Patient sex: F
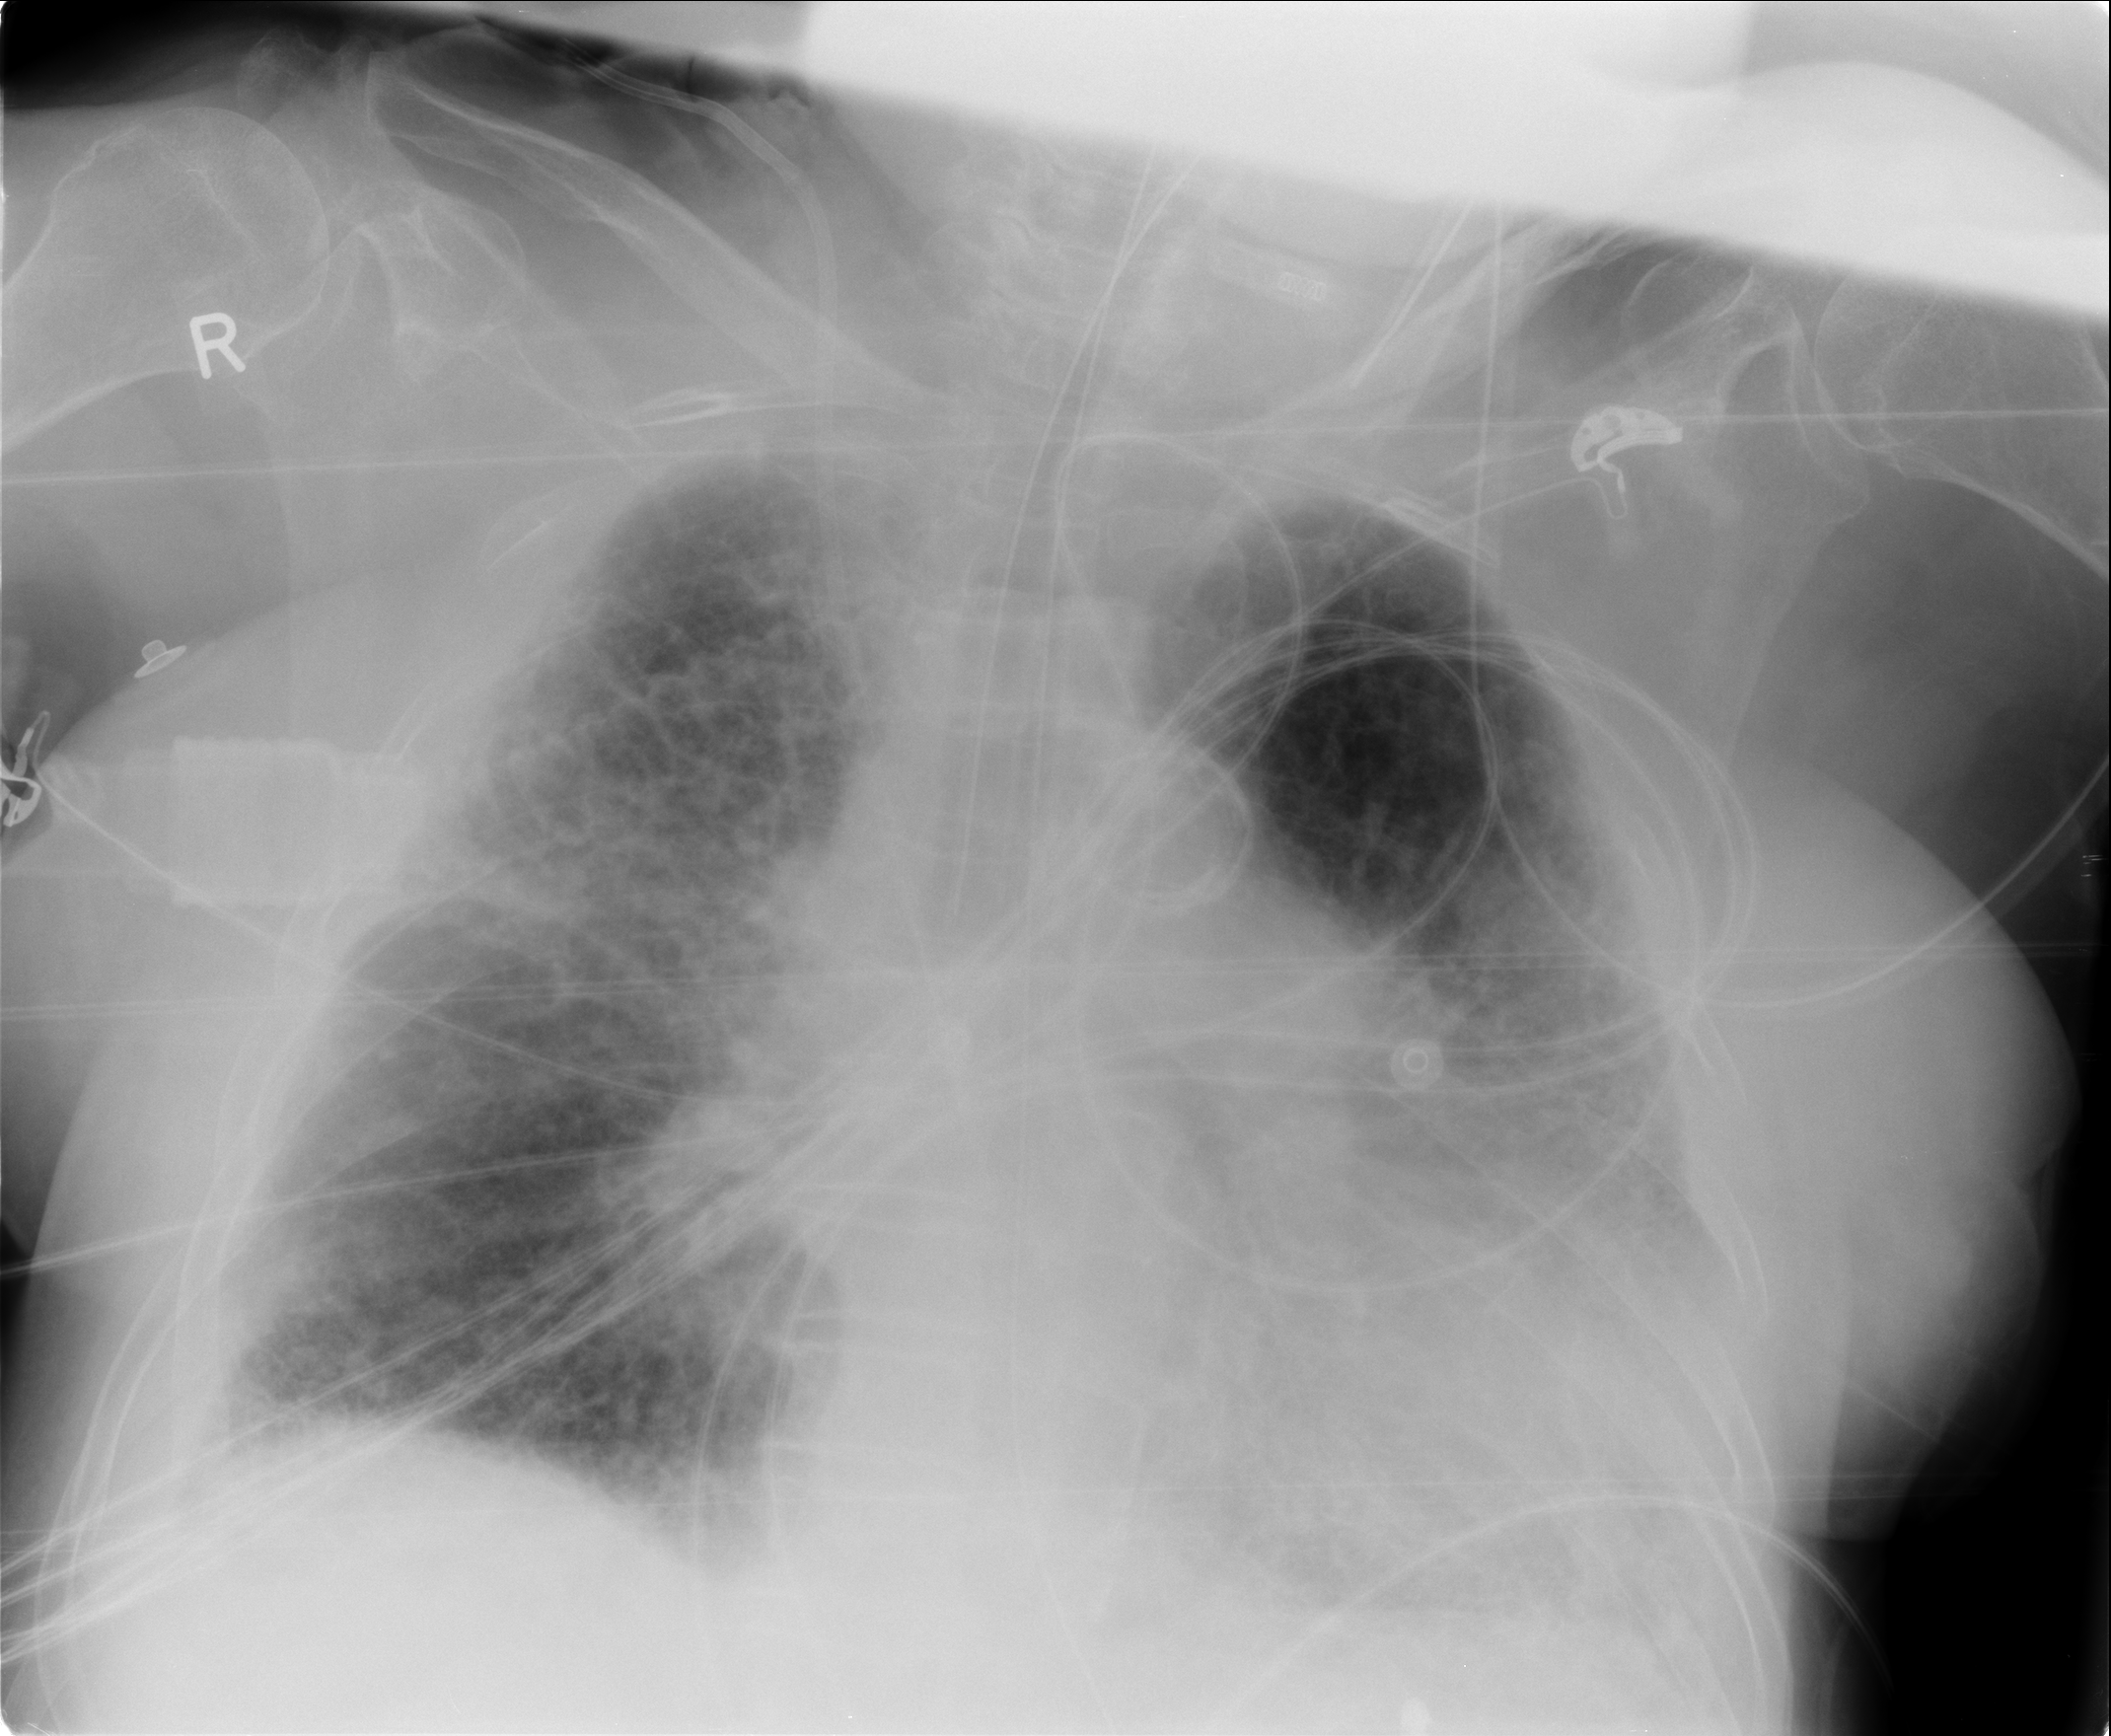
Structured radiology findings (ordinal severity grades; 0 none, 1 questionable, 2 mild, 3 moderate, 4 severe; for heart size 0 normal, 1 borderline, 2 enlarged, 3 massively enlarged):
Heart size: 1
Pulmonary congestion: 2
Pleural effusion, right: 1
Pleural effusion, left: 1
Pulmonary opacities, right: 2
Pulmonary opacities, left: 2
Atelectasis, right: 3
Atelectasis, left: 3